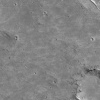
Atmospheric dust classification: not_dusty